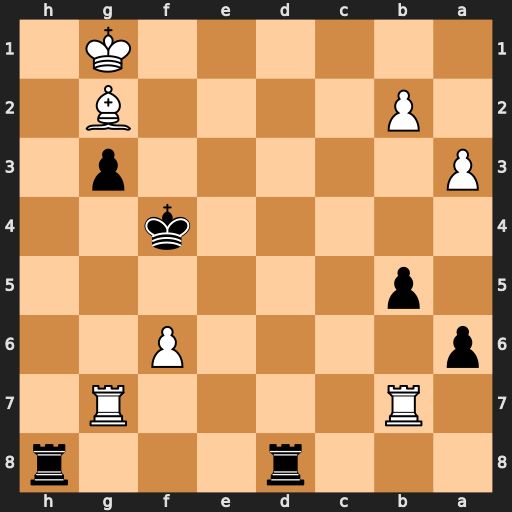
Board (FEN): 3r3r/1R4R1/p4P2/1p6/5k2/P5p1/1P4B1/6K1
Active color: b
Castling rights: -
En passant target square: -
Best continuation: Rd1+ Bf1 Kf3 Rxg3+ Kxg3